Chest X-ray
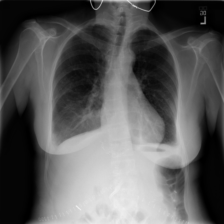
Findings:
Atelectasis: negative
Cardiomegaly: negative
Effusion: positive
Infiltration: negative
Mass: negative
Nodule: negative
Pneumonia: negative
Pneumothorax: negative
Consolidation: negative
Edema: negative
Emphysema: negative
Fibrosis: negative
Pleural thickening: negative
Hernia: negative